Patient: sex M, age 33
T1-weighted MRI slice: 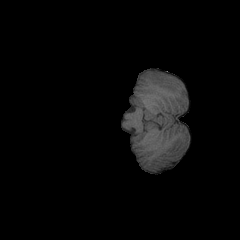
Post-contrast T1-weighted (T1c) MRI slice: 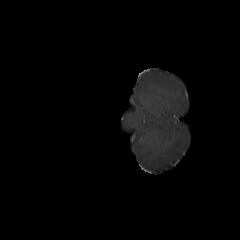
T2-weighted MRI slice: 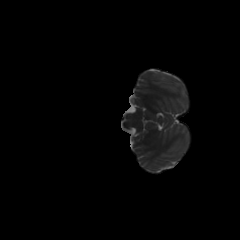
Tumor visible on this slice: no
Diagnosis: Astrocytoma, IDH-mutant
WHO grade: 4